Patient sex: M
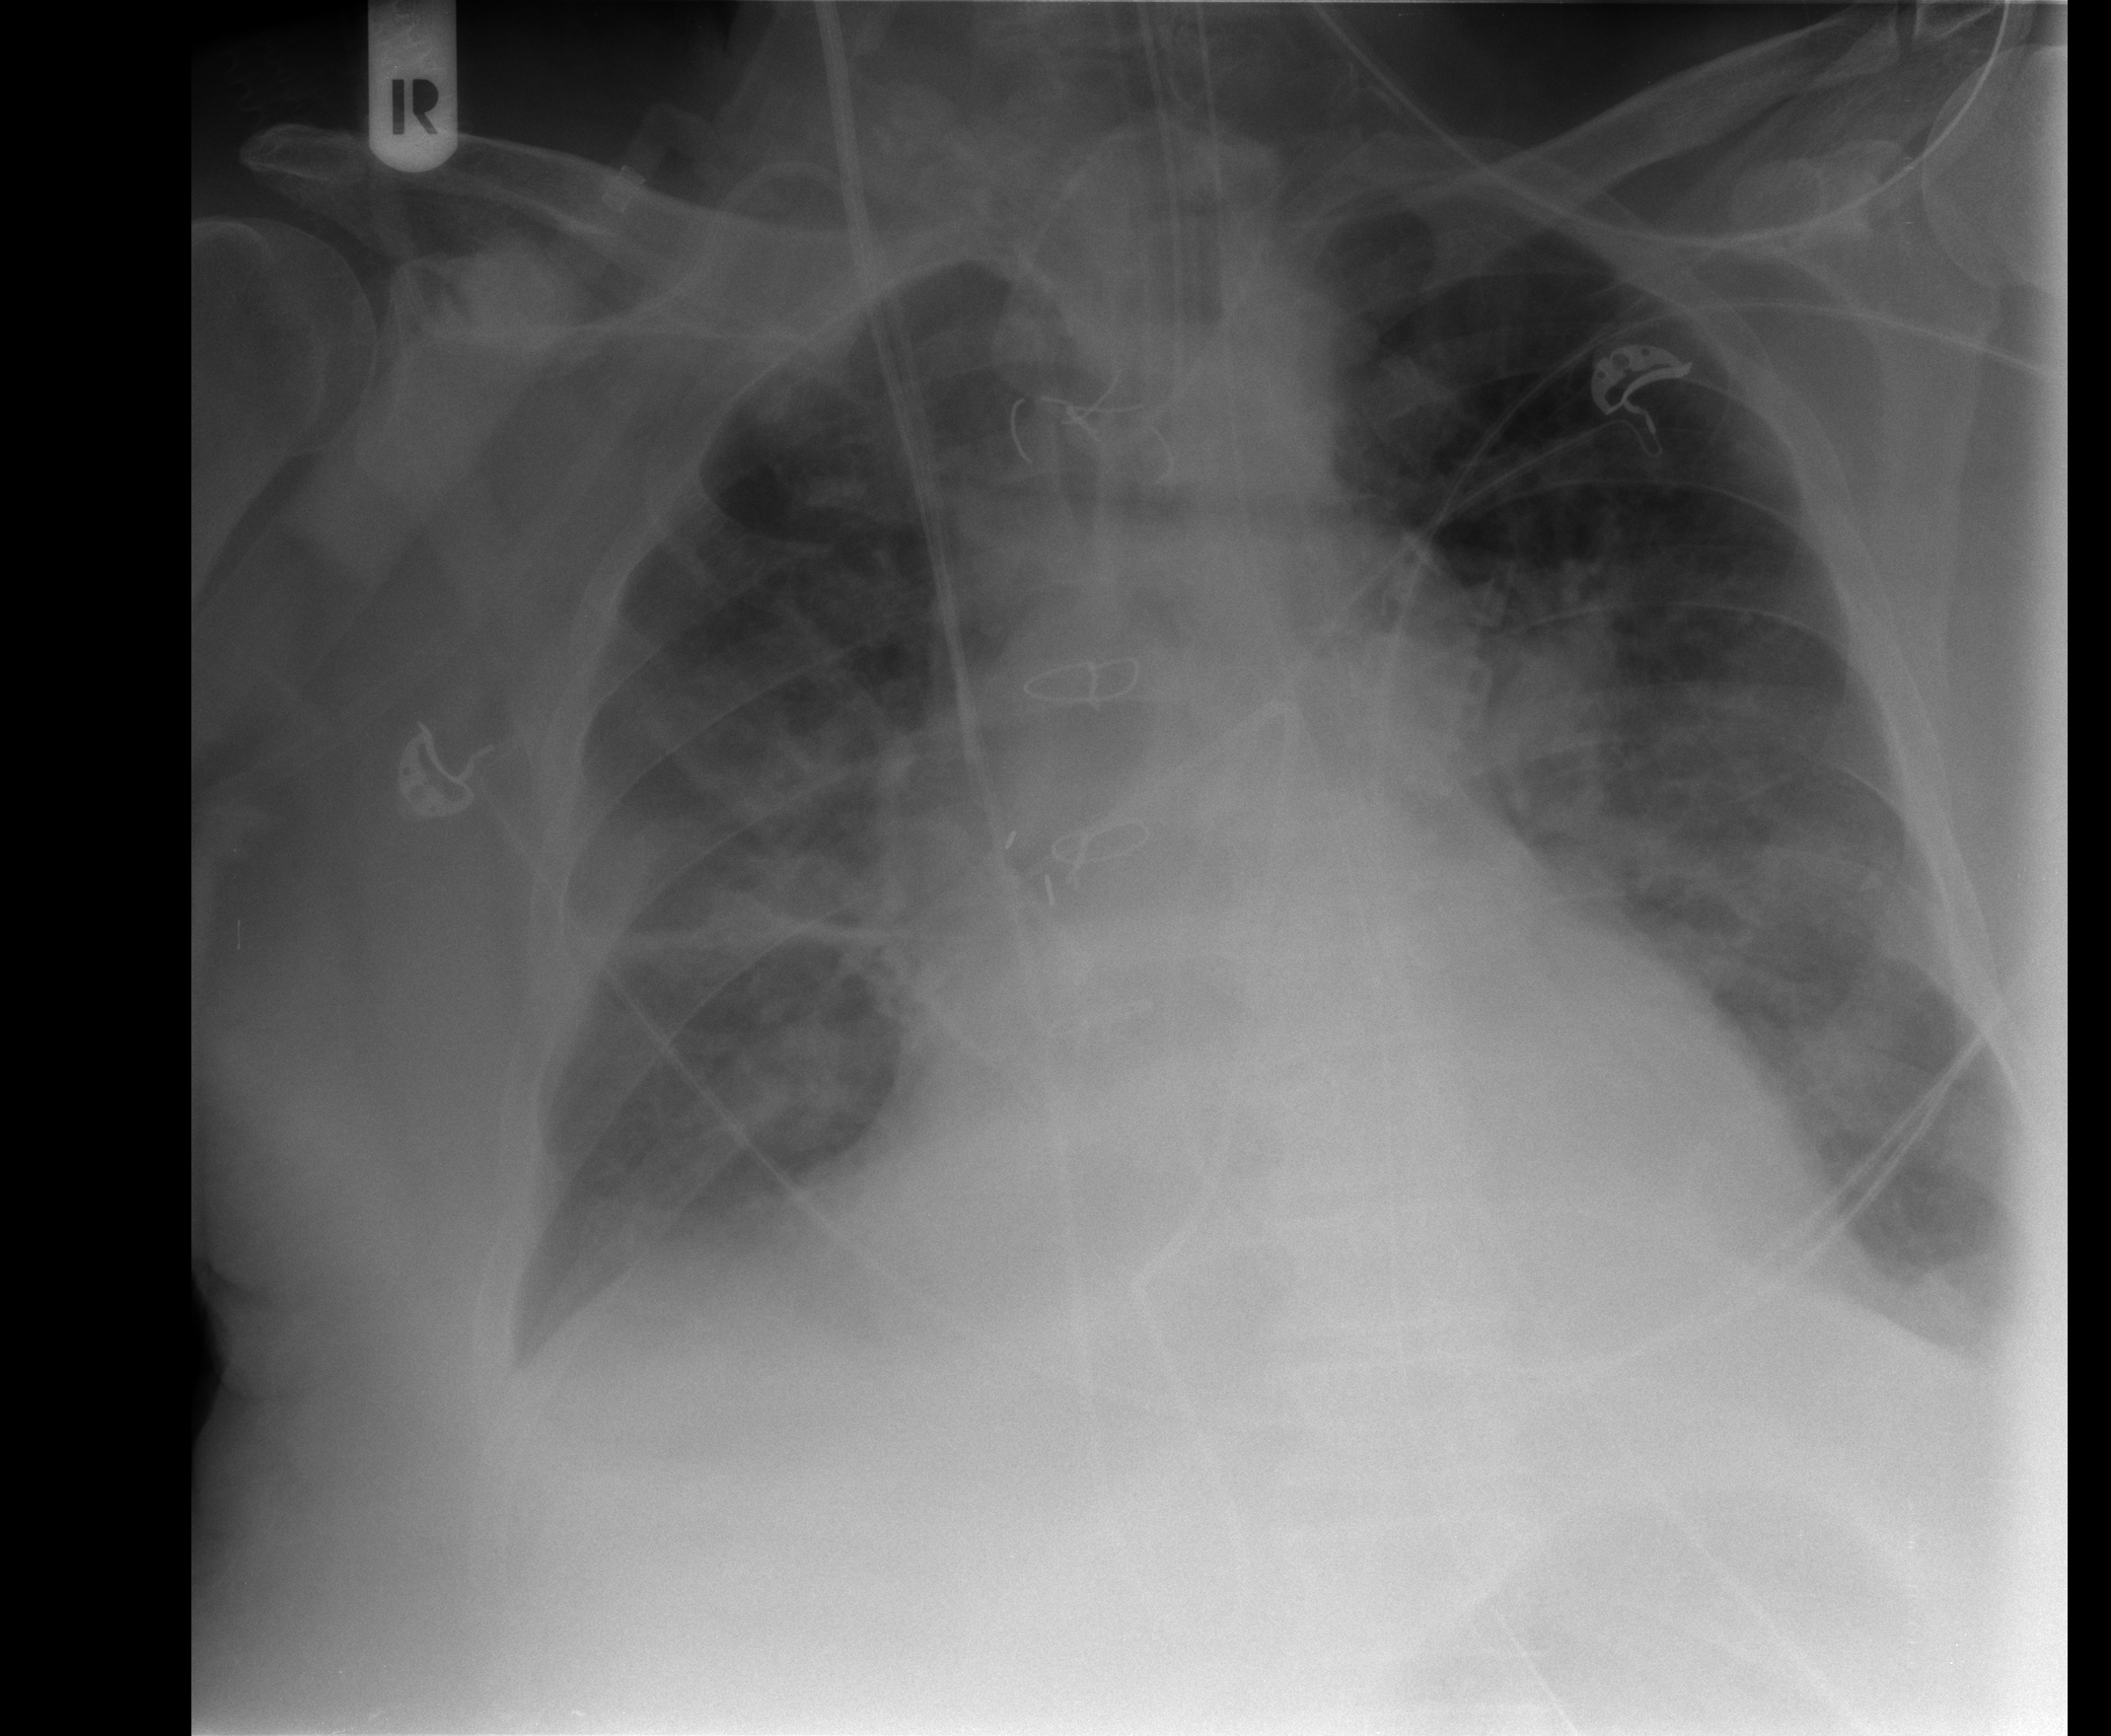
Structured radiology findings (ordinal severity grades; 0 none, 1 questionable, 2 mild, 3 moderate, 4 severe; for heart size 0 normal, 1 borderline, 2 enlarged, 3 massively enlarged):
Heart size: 3
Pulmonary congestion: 3
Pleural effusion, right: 2
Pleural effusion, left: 2
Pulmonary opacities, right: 2
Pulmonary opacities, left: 2
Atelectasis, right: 2
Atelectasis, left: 2